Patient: sex F, age 41
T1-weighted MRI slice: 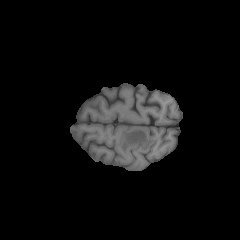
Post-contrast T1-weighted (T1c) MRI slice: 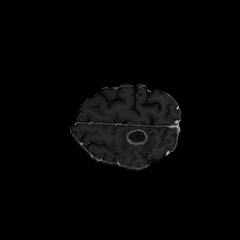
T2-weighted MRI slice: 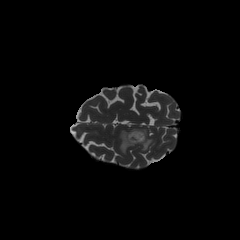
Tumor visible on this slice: yes
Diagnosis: Glioblastoma, IDH-wildtype
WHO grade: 4